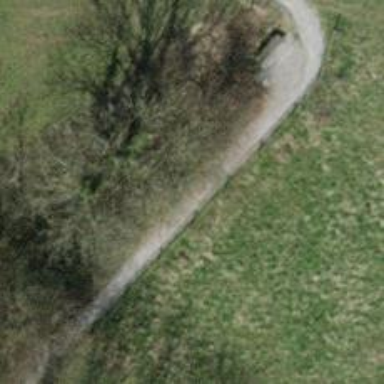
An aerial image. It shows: Compacted path road.